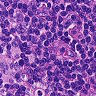
Metastatic tissue present: no